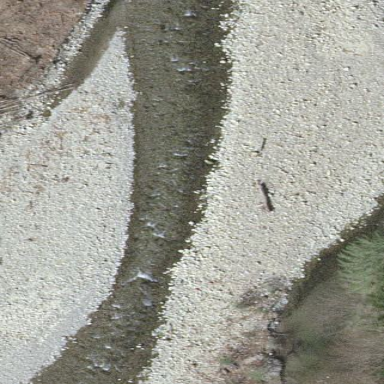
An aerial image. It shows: Landscape with shingle surface.